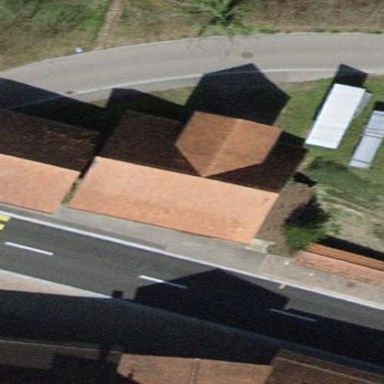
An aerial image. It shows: Gabled roof farm building.